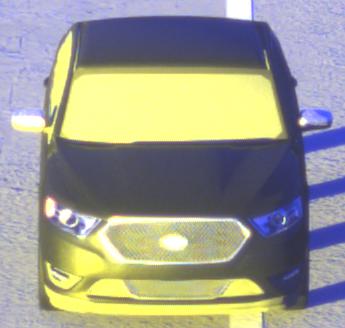
Make: Ford
Model: Taurus
Detailed model: SHO
Model produced from: 2012
Model produced until: 2019
Doors: 4
Color: black
Road condition: dry road
Daytime: sunrise or sunset
Contrast: high contrast